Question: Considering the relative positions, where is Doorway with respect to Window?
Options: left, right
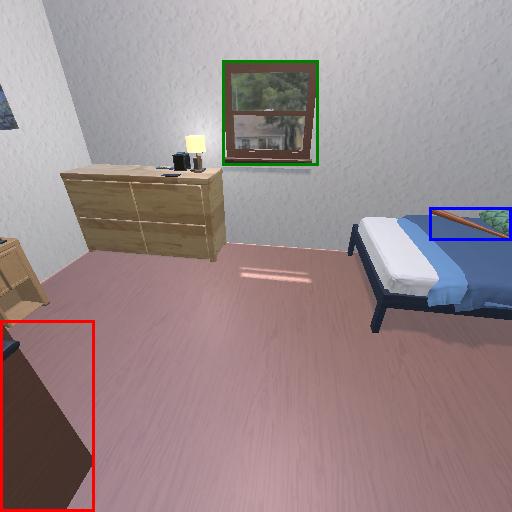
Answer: left